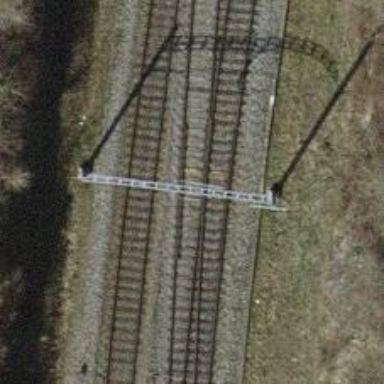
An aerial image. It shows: Single railway track with electrified contact line.